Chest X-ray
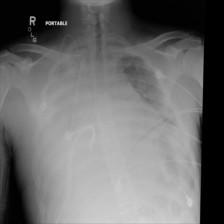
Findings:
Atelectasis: negative
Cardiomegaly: negative
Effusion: negative
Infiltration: negative
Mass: negative
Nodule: negative
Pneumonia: negative
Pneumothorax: negative
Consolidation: negative
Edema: negative
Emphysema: negative
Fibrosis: negative
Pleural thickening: negative
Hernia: negative